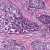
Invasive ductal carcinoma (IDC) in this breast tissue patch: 1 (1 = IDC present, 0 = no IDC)